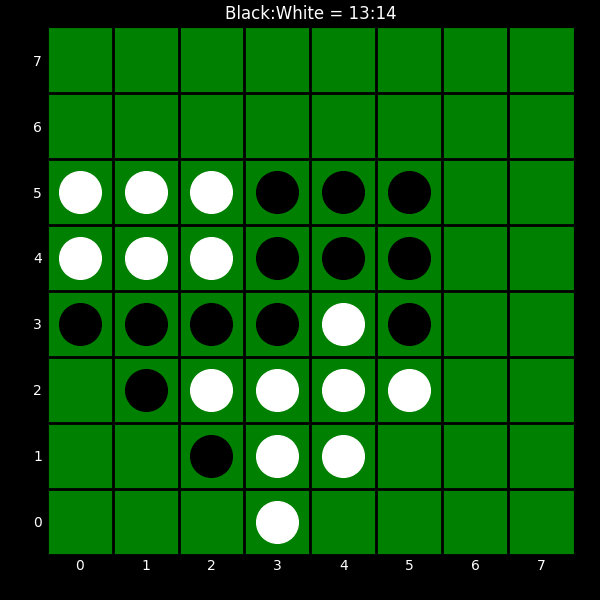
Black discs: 13
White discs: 14